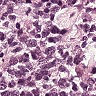
Metastatic tissue present: no